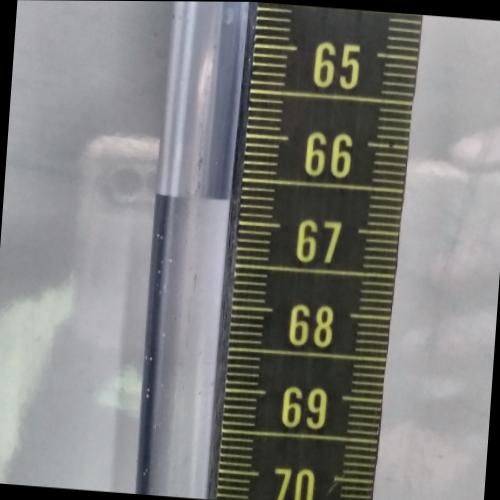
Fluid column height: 66.7 cm